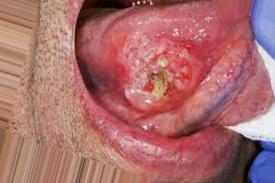
Condition: Mouth Ulcer